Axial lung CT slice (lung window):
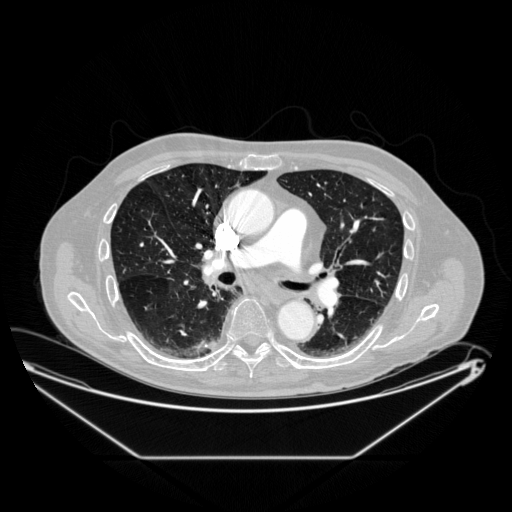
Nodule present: no